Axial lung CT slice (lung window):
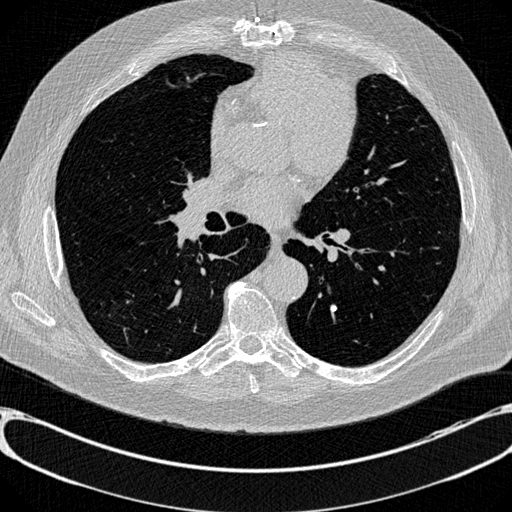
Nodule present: no